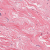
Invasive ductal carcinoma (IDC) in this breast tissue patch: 0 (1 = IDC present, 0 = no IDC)